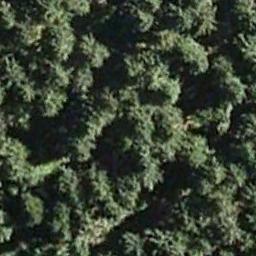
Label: forest